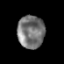
Tissue: prostate
Cell type: T cells
Senescence score: 0.3257
Nuclear area (px): 864
Mean DAPI intensity: 118.943